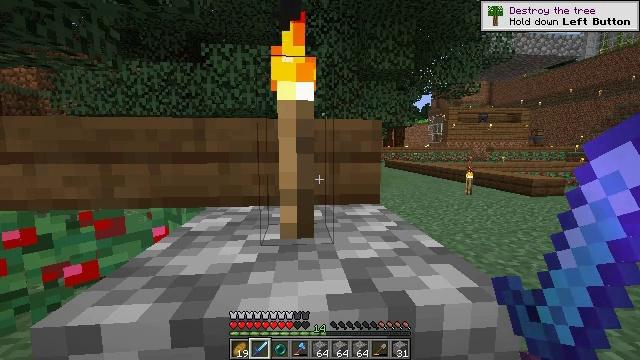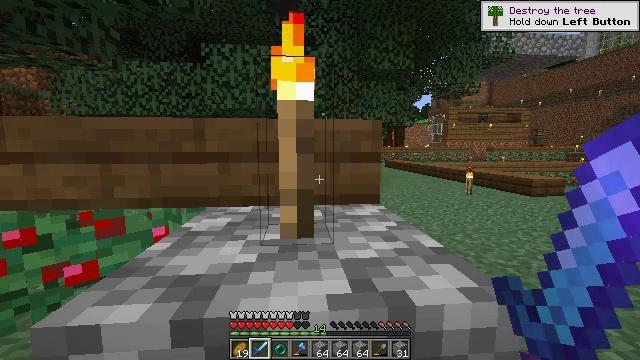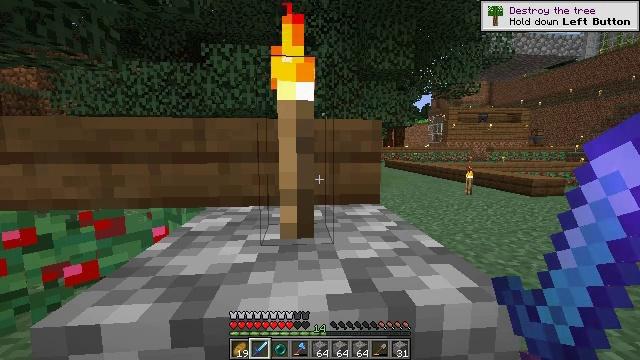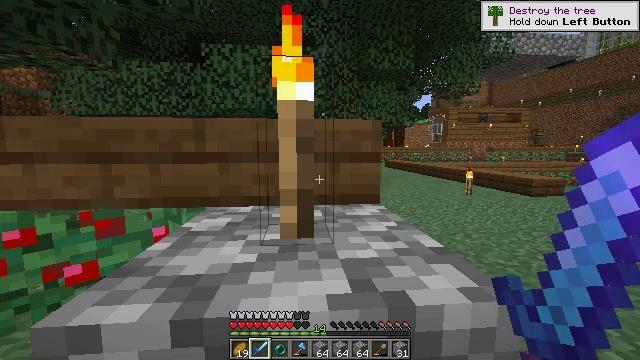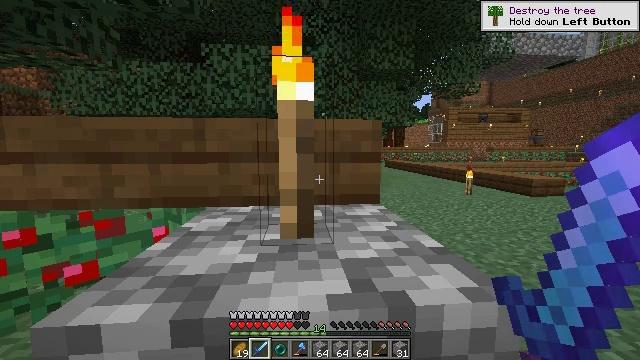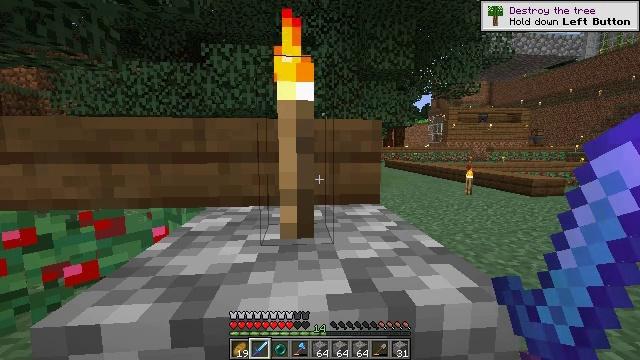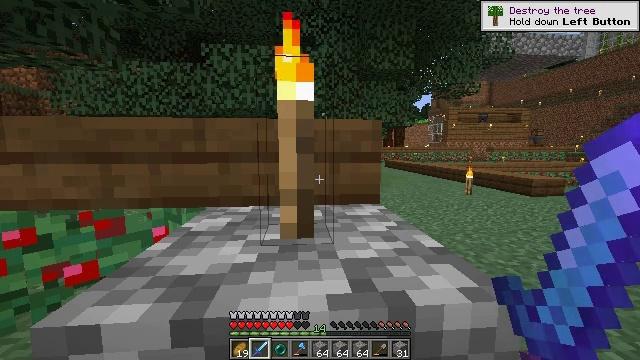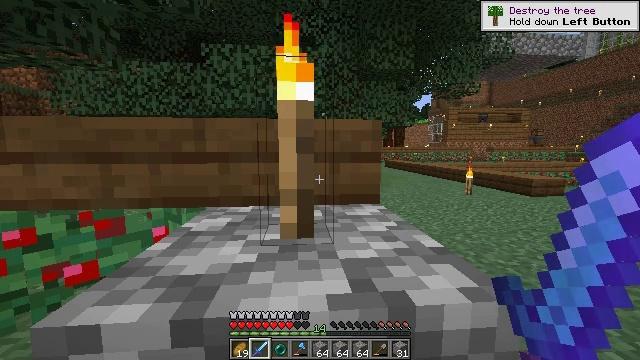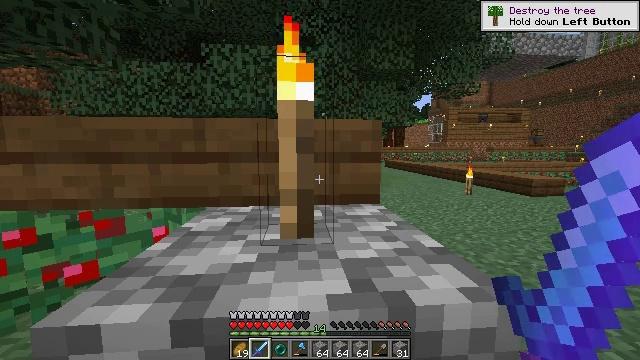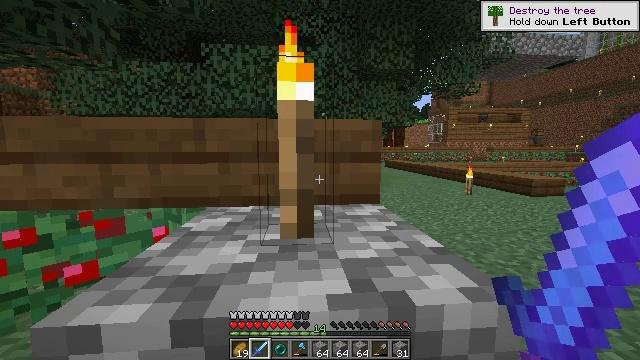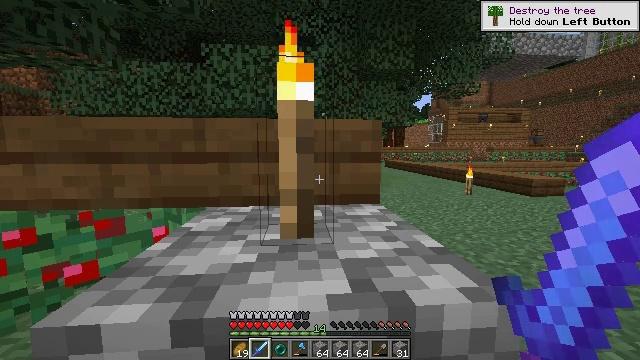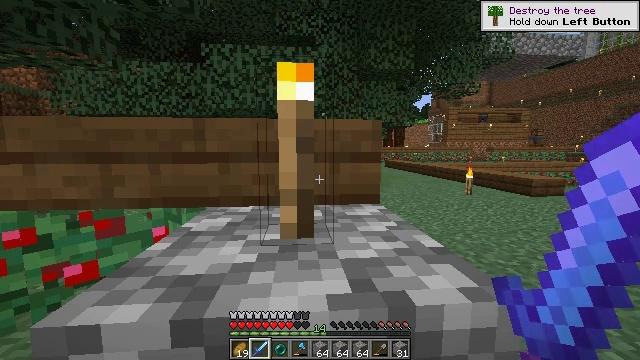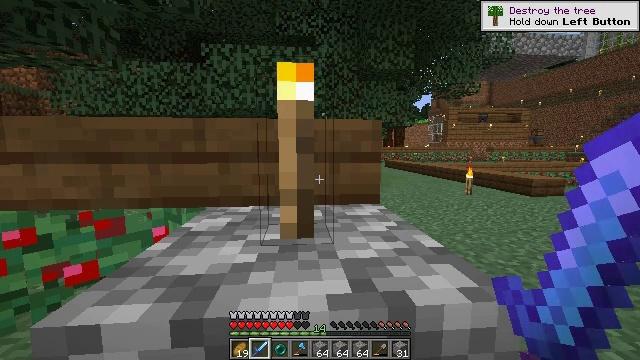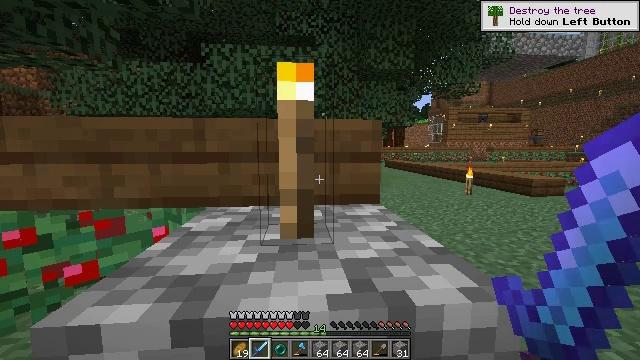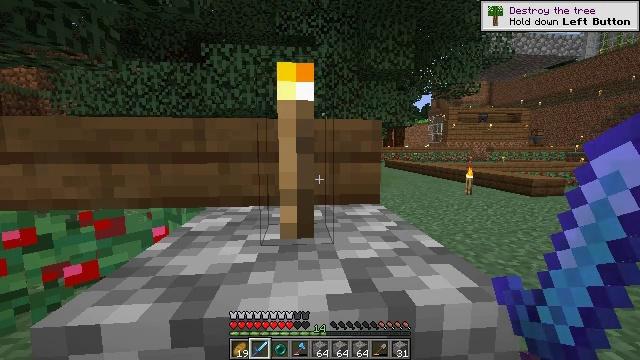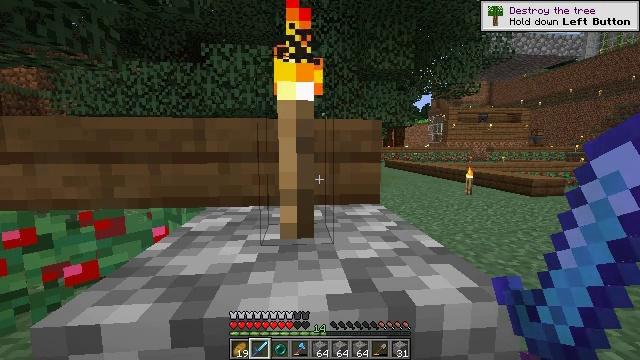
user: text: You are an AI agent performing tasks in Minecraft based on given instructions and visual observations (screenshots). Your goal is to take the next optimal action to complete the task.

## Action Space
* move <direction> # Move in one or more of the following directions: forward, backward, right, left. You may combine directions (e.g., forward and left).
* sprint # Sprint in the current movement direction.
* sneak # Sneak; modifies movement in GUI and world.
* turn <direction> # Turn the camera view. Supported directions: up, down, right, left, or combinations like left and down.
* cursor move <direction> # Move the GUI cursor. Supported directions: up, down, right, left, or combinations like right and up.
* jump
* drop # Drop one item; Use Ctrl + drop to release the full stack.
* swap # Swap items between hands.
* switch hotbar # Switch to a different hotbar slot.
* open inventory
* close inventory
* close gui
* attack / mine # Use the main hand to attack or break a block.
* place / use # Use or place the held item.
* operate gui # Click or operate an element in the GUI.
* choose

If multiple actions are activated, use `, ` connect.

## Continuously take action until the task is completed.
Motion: motion action
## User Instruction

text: Gather the torch from its position.
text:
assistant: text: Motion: no_op
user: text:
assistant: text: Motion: no_op
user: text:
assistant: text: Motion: no_op
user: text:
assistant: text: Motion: no_op
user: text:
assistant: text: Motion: no_op
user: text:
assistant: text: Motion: no_op
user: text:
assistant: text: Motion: no_op
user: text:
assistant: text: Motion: no_op
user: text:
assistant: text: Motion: no_op
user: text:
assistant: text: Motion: no_op
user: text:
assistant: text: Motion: no_op
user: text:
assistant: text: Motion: no_op
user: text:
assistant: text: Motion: no_op
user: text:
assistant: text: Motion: no_op
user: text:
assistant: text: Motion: no_op
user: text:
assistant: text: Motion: no_op
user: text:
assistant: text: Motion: no_op
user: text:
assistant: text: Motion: no_op
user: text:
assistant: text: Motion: no_op
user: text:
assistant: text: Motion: no_op
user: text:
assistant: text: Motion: no_op
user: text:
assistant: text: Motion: no_op
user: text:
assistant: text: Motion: no_op
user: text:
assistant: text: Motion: no_op
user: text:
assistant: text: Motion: no_op
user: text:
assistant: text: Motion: no_op
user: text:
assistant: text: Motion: no_op
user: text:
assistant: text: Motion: no_op
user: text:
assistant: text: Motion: no_op
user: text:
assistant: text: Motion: no_op